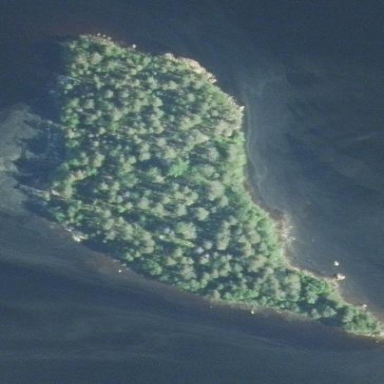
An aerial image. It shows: Islet covered with woodland.